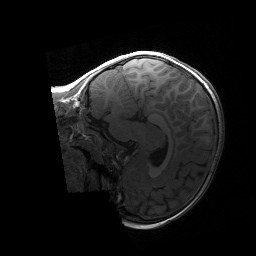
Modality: T1w
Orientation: sagittal
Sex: male
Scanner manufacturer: siemens
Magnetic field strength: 3 T
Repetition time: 1.9 s
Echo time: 0.00243 s